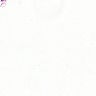
Metastatic tissue present: no